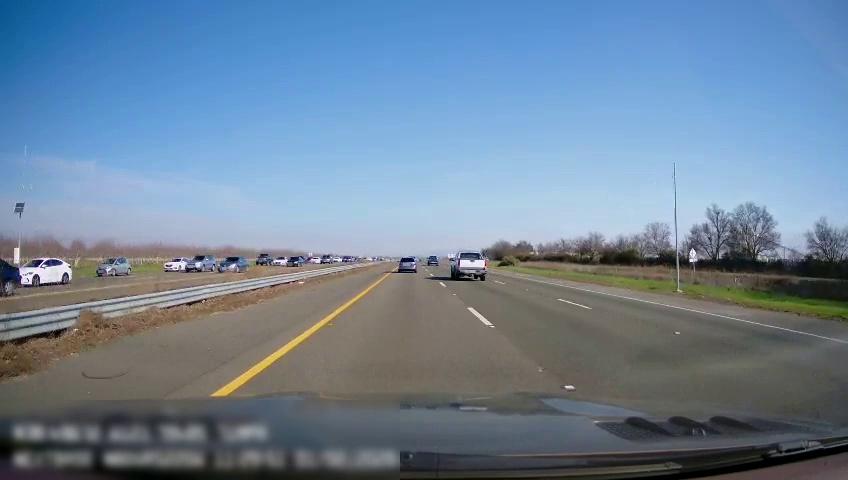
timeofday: Day
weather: Sunny
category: Drivable Space
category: Drivable Space
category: Vehicles | SUV
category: Vehicles | SUV
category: Vehicles | SUV
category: Vehicles | Car
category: Vehicles | SUV
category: Vehicles | Car
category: Vehicles | SUV
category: Vehicles | Car
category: Vehicles | Car
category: Vehicles | SUV
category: Vehicles | SUV
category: Vehicles | Truck
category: Vehicles | Truck
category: Lanes | Current Lane
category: Lanes | Current Lane
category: Lanes | Alternate Lane
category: Lanes | Alternate Lane
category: Lanes | Opposite Lane